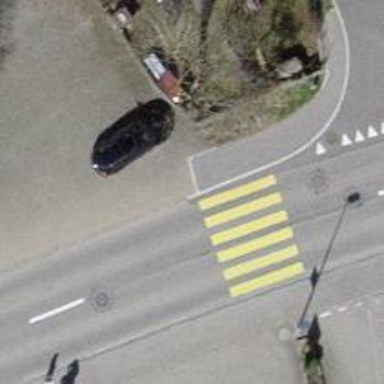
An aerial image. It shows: Uncontrolled zebra crossing on the road.